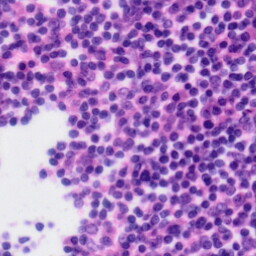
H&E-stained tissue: Tonsil